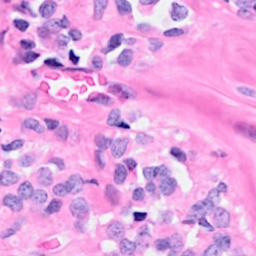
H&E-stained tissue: Breast